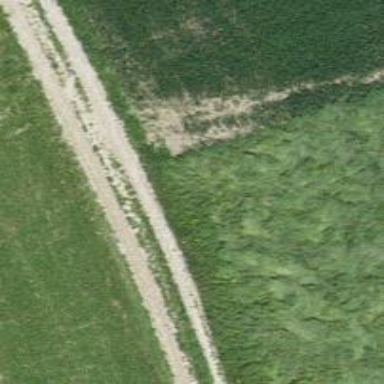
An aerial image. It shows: Grass track with grade4 surface.